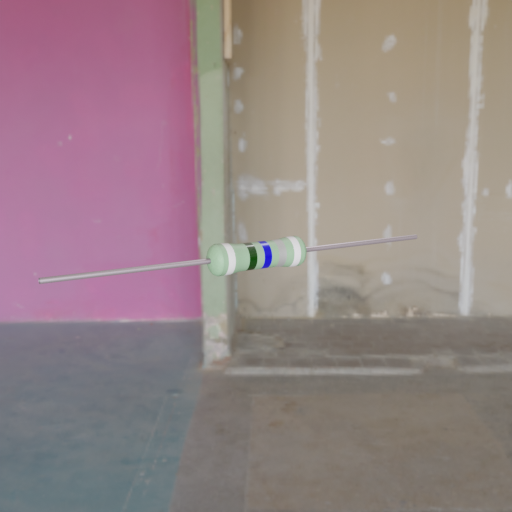
Resistor colour bands (in order): white, black, blue, silver, white